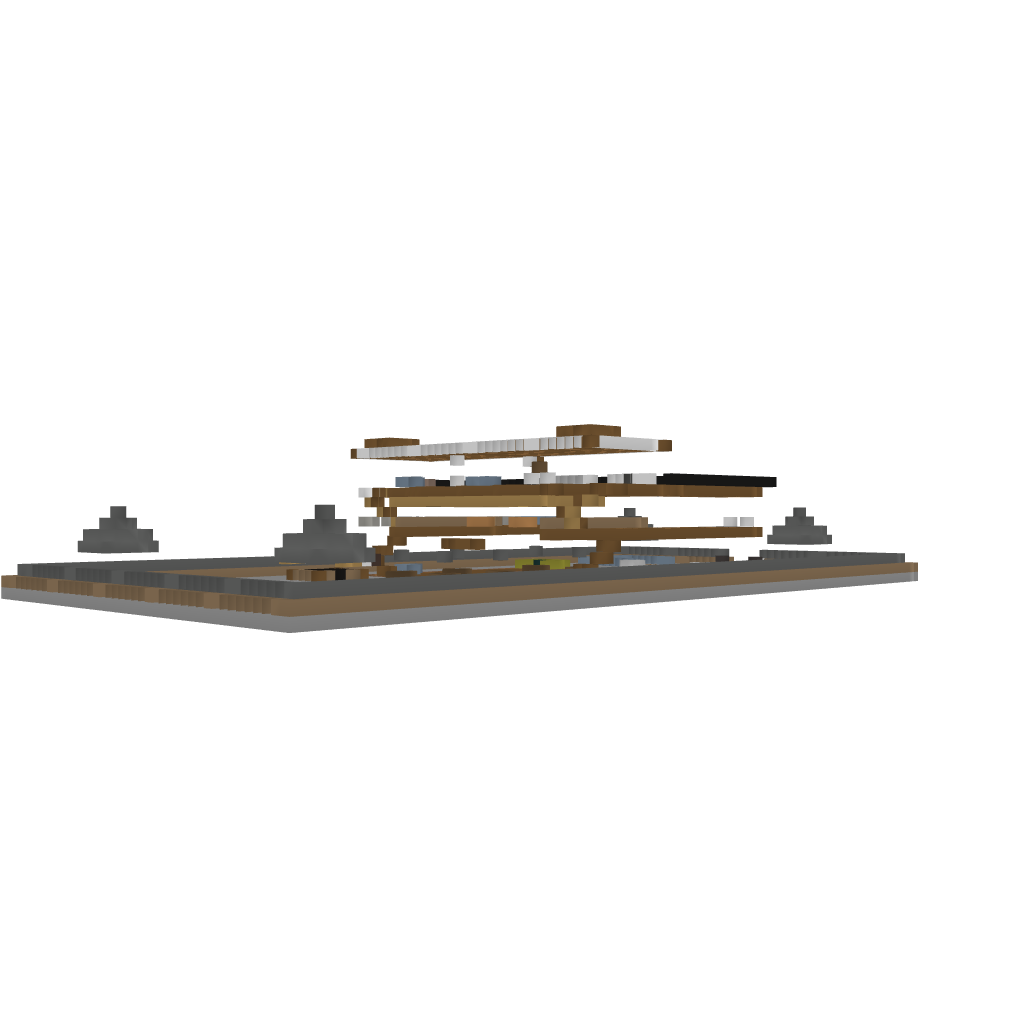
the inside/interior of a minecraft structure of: Iron Mansion